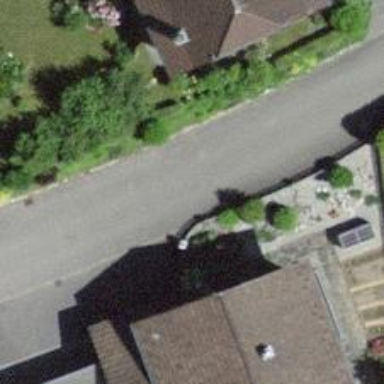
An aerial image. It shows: Residential road.